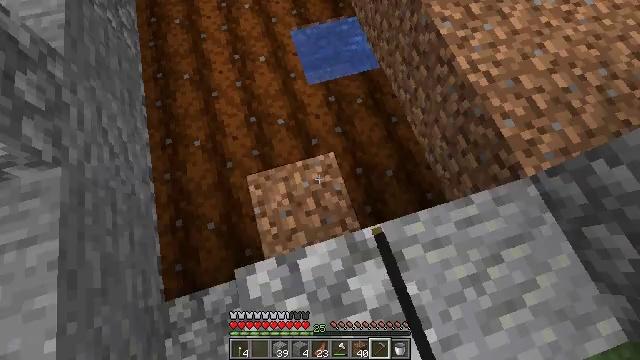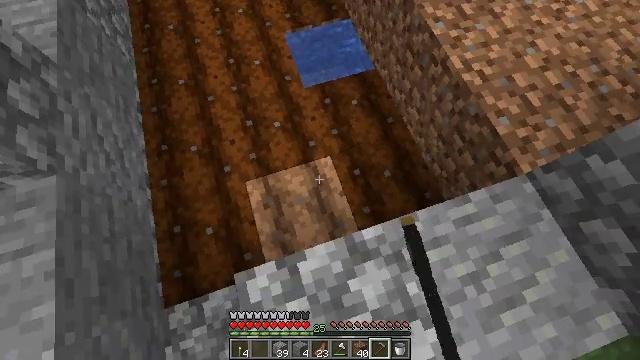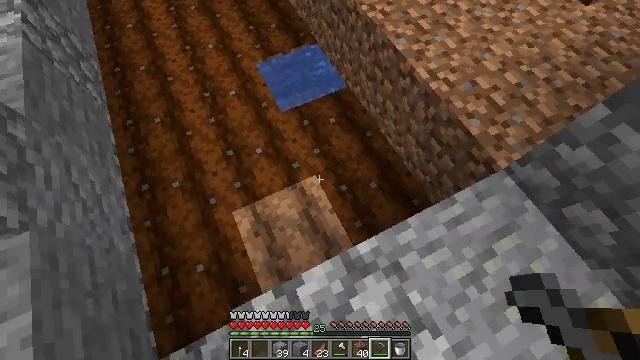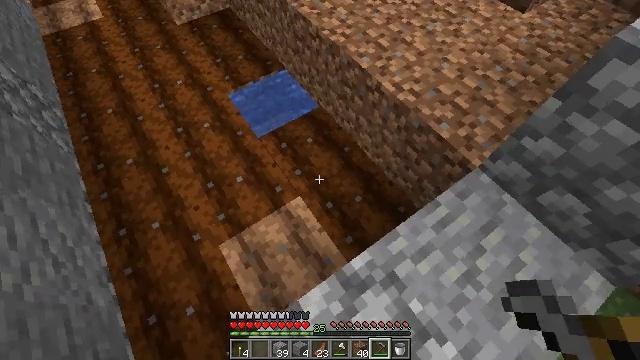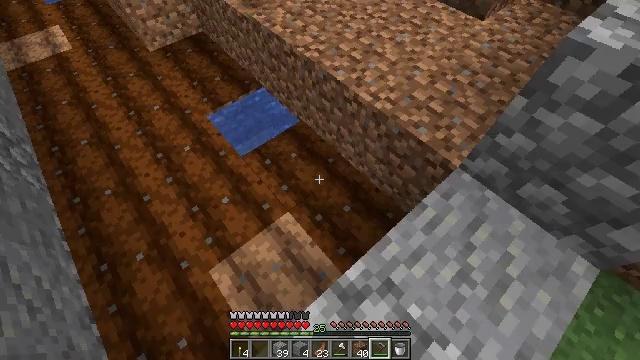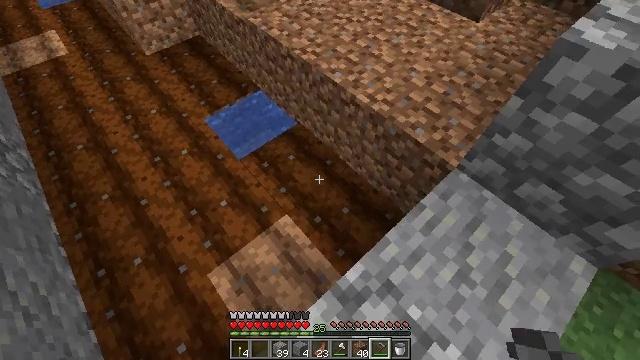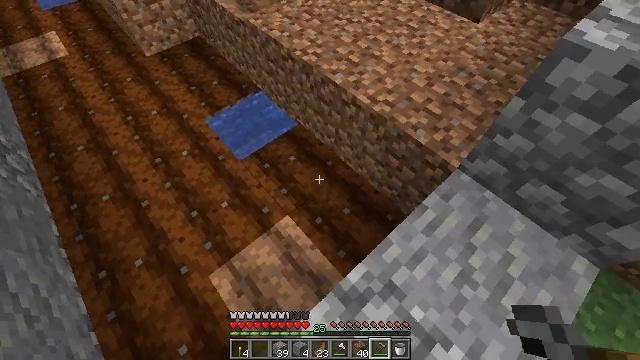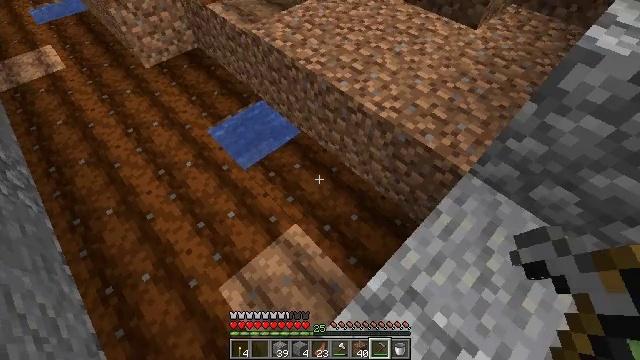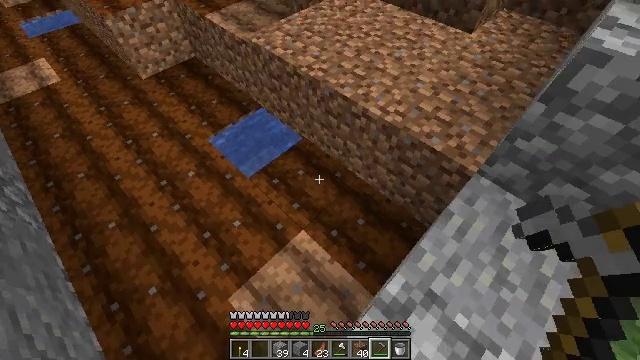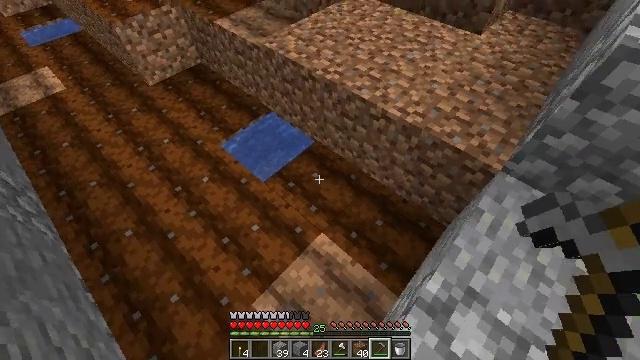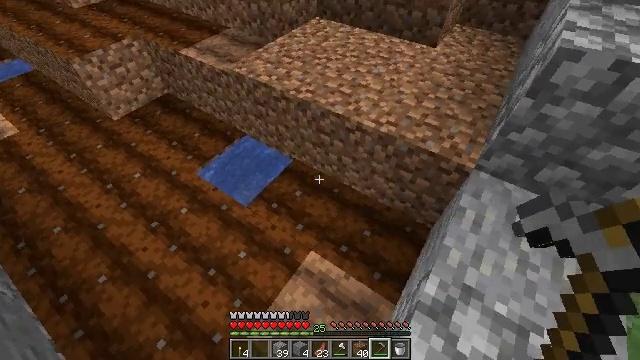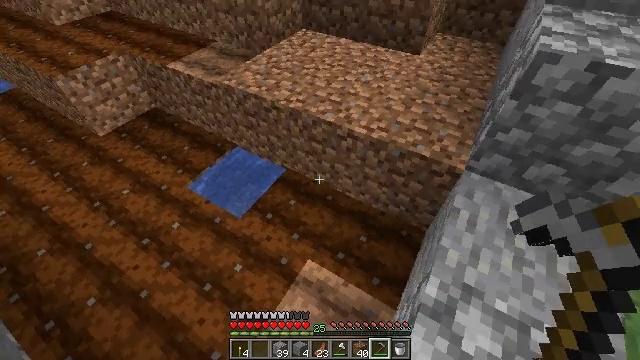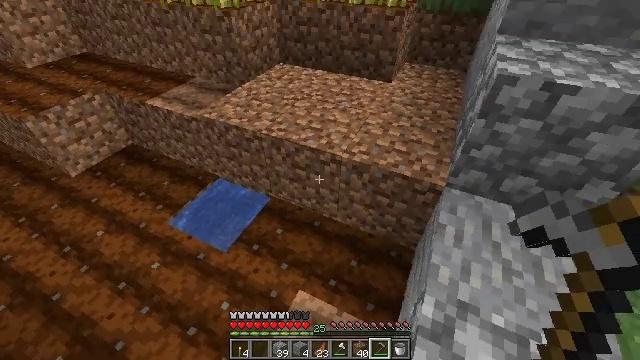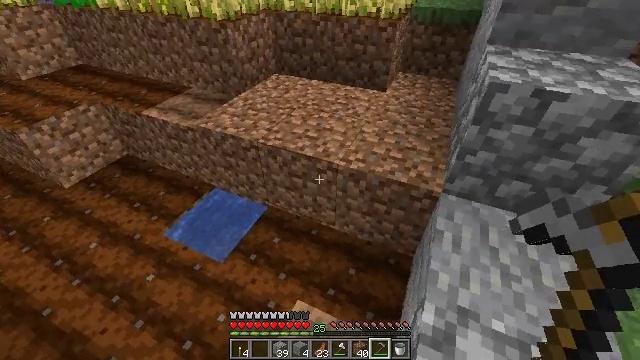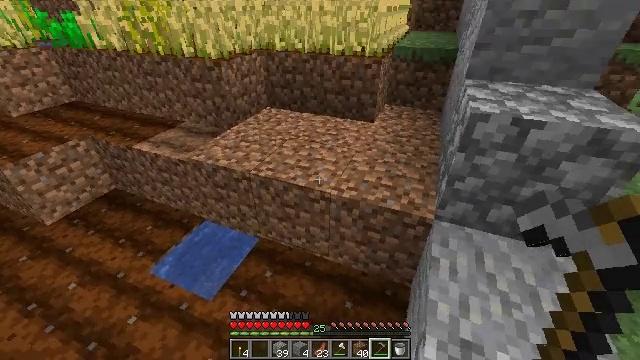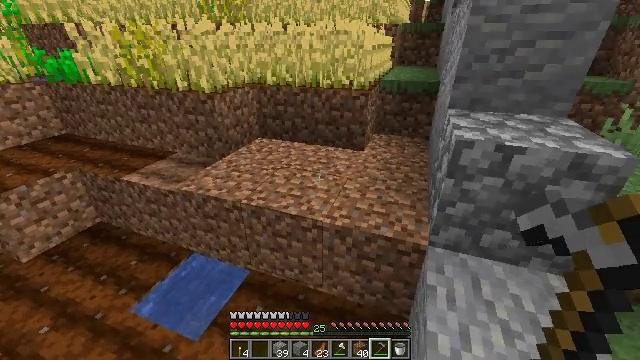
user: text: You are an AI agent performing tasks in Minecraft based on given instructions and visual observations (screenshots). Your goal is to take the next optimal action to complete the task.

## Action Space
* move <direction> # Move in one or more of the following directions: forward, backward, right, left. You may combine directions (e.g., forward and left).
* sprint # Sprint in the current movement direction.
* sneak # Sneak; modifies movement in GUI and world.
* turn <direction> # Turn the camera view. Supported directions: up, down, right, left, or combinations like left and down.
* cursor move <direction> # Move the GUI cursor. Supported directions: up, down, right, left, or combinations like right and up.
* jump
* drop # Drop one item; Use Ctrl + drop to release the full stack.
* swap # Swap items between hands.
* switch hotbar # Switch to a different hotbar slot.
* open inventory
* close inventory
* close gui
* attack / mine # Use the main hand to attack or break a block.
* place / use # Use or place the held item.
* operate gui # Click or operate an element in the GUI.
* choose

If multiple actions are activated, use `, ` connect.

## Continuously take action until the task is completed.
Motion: motion action
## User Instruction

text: Break the dirt block.
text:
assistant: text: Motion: turn right
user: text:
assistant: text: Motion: turn right and up
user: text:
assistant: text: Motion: turn right and up
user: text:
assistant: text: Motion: turn right and up
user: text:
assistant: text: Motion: no_op
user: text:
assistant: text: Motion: move left
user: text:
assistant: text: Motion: move left, turn right and up
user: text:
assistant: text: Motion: move left, turn right and up
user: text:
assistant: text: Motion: turn right
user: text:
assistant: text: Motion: turn right and up
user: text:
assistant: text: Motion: turn right and up
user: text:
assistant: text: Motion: turn right and up
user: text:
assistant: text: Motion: turn right and up
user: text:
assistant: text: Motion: turn right and up
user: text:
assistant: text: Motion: turn right and up
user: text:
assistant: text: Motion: turn right and up
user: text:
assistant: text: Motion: turn right and up
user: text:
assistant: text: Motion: no_op
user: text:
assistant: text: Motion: no_op
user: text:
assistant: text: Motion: no_op
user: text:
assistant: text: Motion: move forward
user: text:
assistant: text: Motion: move forward
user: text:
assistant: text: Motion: move forward, turn down
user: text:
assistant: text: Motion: move forward, turn right and down
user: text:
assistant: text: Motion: no_op
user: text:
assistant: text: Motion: move forward
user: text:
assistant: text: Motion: move forward
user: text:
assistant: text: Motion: move forward
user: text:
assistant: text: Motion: move forward
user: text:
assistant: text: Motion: move forward, turn down